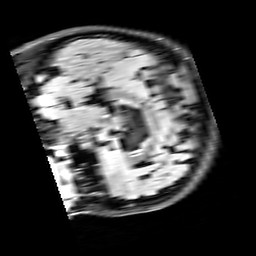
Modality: FLAIR
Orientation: sagittal
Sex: female
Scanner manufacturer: siemens
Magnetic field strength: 3 T
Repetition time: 10 s
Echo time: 0.09 s